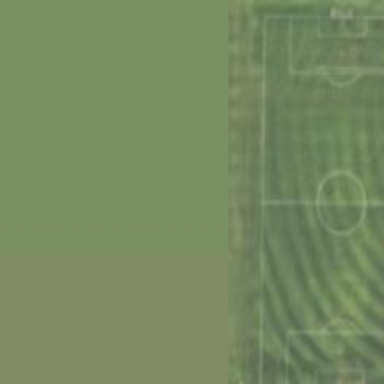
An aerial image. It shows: Soccer pitch for leisureland activities.